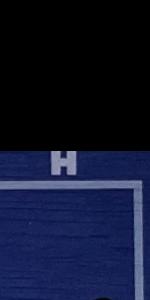
Label: Empty